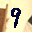
Label: 9